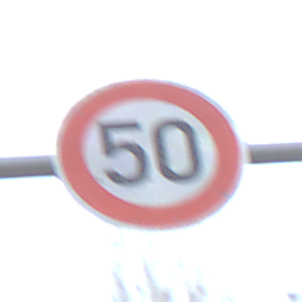
Verkehrszeichen: Geschwindigkeit50
Umgebung: Outdoor, Nature
Tageszeit: MorningAfternoon
Wetter: PartlyCloudy
Licht: Natural
Jahreszeit: NotSpecified
Kontrast: HighContrast